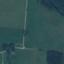
Land use / land cover: Pasture